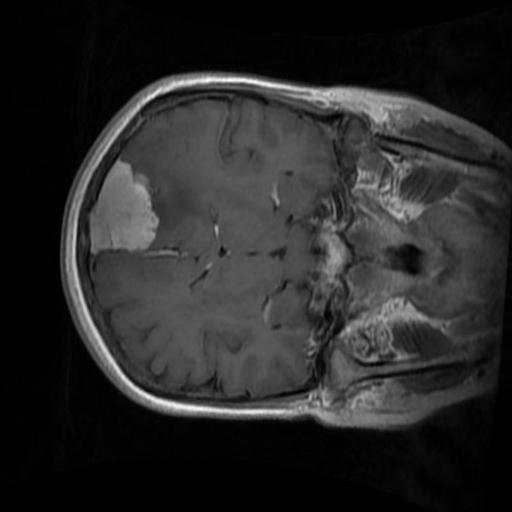
Label: brain_menin